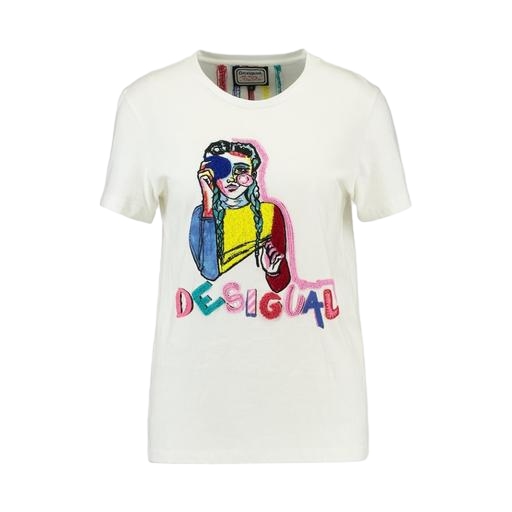
multicolor debbie harry t-shirt, white graphic print t-shirt multicolor, multicolor women’s white large t-shirt, white background